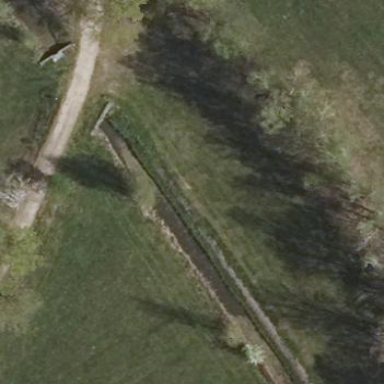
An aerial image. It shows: Natural water ditch.